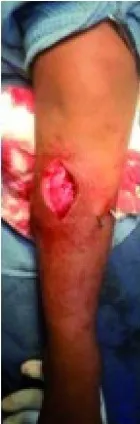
In-operative picture shows the osteotomy site and post-operative X-rays. Close-up view of correction of deformity by Z osteotomy and stabilization with 2 K wires.
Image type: medical_photograph (skin_photograph)